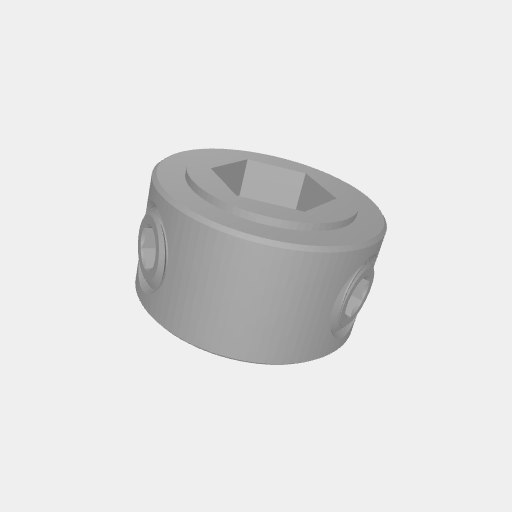
Part: SetScrewCollar8RID